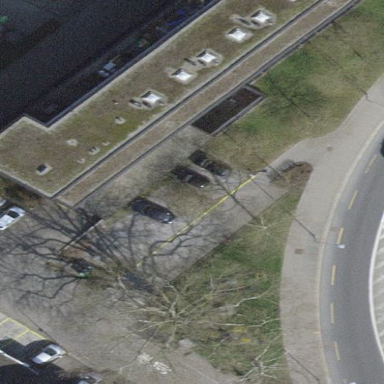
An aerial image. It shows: Parking area with asphalt surface.